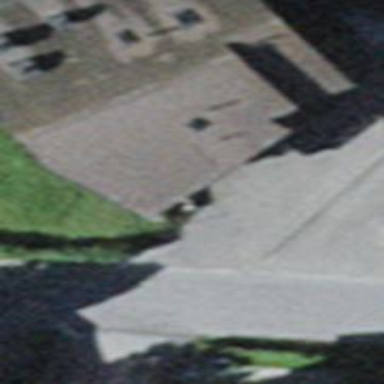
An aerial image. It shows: Building with tiled roof.